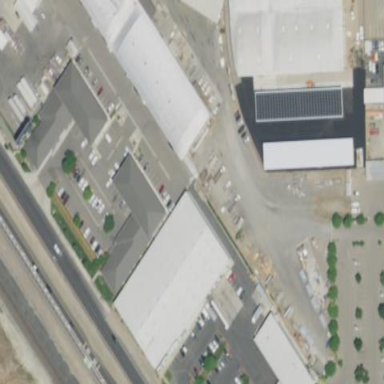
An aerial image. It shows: Warehouse building.